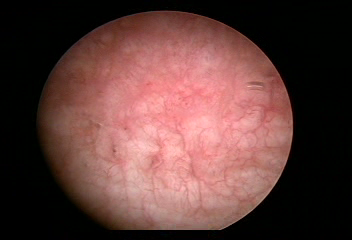
Modality: WLC
Class: Normal mucosa
Bladder cancer association: No